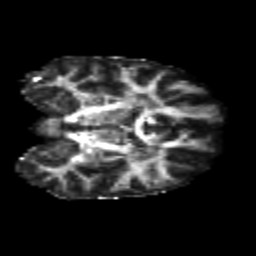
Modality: FA
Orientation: coronal
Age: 24
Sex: female
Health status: healthy
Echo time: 0.074 s